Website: walmart
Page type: account-selection
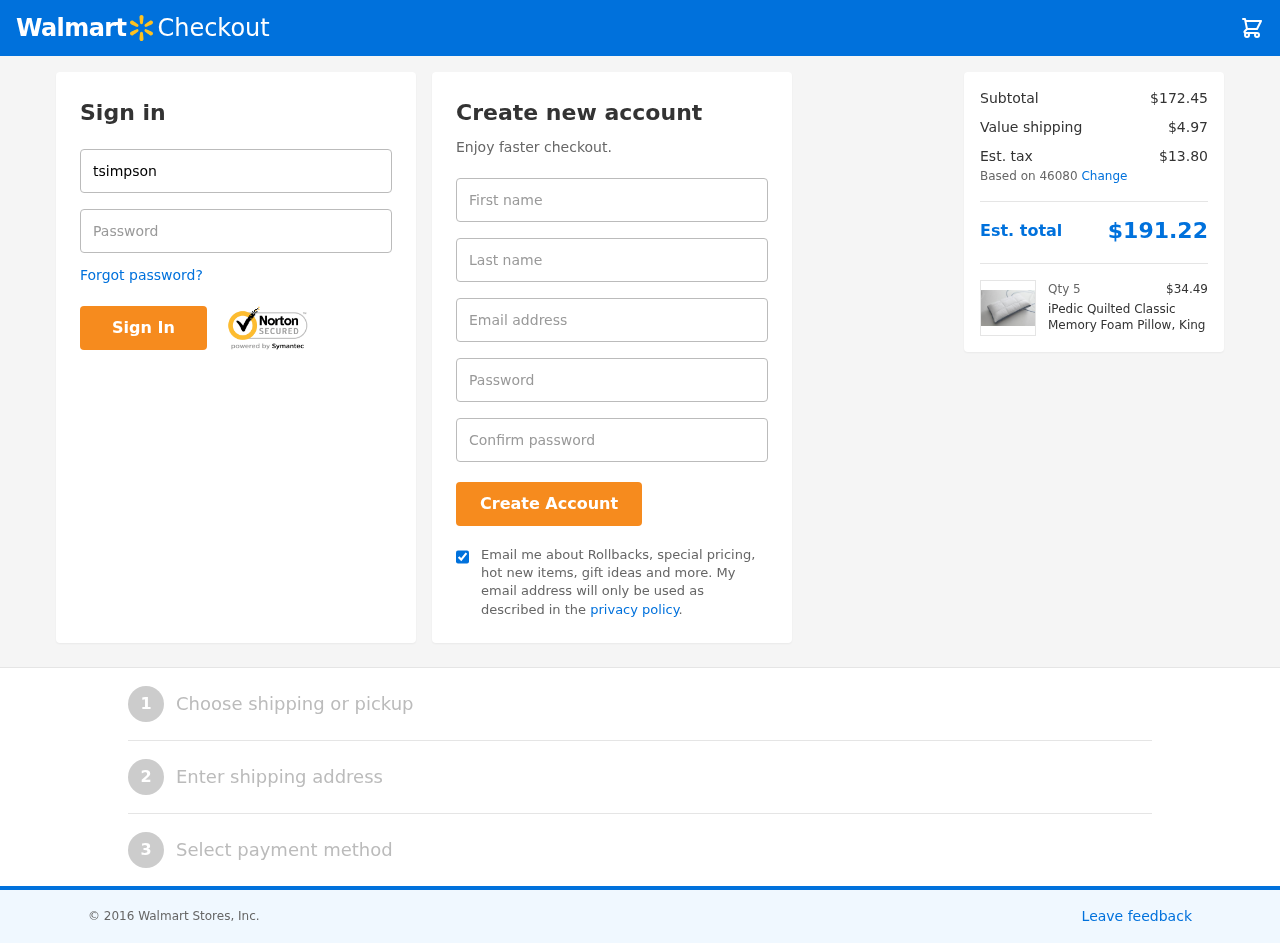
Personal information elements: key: PII_EMAIL
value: thomassimpson@yahoo.com
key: PII_FIRSTNAME
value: Thomas
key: PII_LASTNAME
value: Simpson
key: PII_LOGIN_USERNAME
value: tsimpson979
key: PII_POSTCODE
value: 46080
Product elements: key: PRODUCT1_NAME
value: iPedic Quilted Classic Memory Foam Pillow, King
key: PRODUCT1_PRICE
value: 34.49
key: PRODUCT1_QUANTITY
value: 5
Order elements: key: ORDER_SUBTOTAL
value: $172.45
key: ORDER_SHIPPING_COST
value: $4.97
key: ORDER_TAX
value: $13.80
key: ORDER_TOTAL
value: $191.22